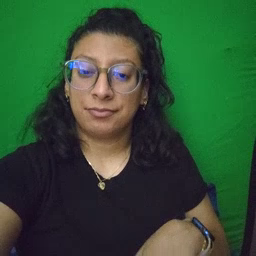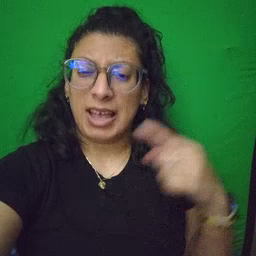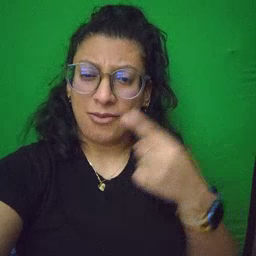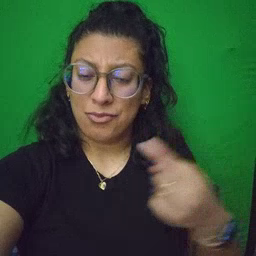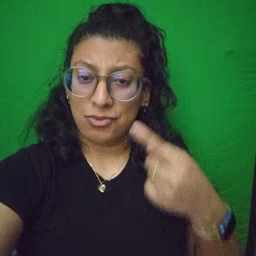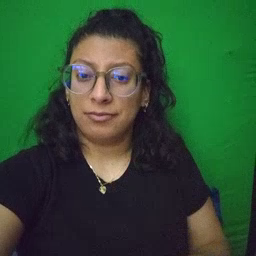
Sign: owie